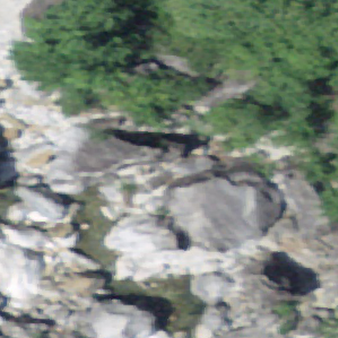
Label: bouldering_area